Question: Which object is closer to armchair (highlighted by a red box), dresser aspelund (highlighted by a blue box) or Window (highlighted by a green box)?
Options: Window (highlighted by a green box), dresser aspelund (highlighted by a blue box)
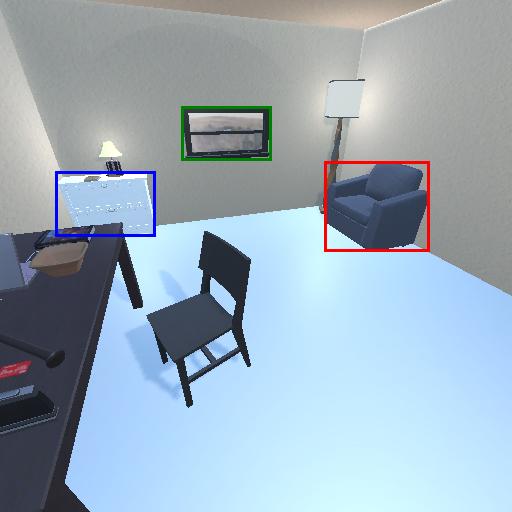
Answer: Window (highlighted by a green box)